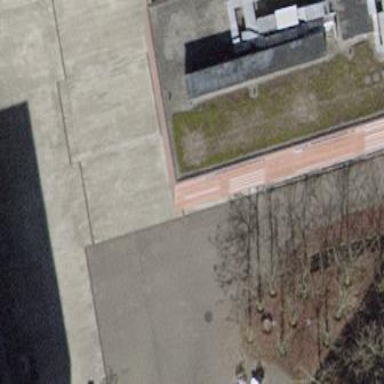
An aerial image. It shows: Part of building.